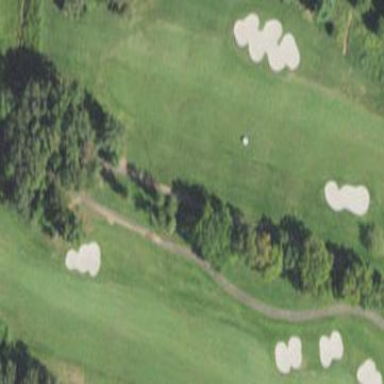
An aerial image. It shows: Golf tee.